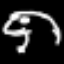
Label: frog